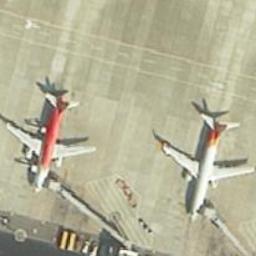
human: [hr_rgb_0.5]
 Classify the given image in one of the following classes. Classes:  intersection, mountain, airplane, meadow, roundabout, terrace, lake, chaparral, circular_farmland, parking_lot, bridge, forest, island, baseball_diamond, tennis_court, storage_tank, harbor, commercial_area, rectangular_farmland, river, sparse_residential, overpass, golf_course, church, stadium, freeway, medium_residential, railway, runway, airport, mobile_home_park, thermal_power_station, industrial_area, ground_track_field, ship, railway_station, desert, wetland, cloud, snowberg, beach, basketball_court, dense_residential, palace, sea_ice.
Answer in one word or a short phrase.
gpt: airplane